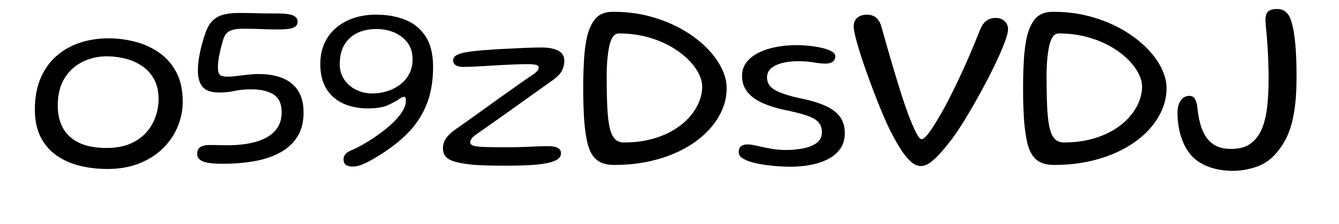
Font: Gluten_Light